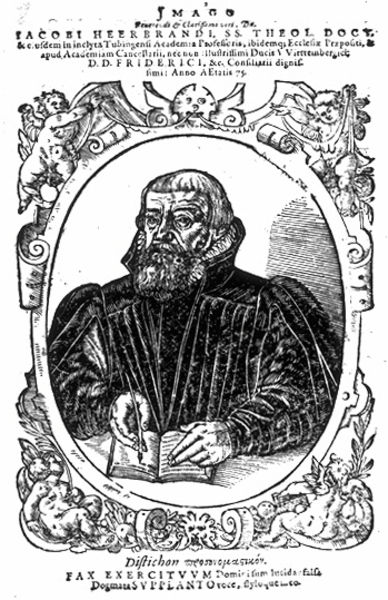
Titel: Bildnis des Jacob Heerbrand
Künstler: Hans Ulrich Alt
Institution: (Seriendruck)
Schlagwörter: feder, flügel, hand, mann, schatten, weiß, finger, mund, nase, schwarz, stirn, tisch, zeichen, zeichnung, blick, ornament, bart, richter, wand, arme, augen, falten, gesicht, kragen, rahmen, samt, vollbart, bild, bildnis, hände, portrait, porträt, gewand, haare, mantel, reich, puffärmel, oval, rund, engel, holzschnitt, schrift, papier, grafik, graphik, dichter, ornamente, verzierung, buch, umrahmung, druck, schnitt, holzstich, stich, titel, illustration, schwarzweiß, text, überschrift, titelblatt, bleistift, stehkragen, stift, buchseite, wappen, halbprofil, voluten, schreiben, mittelalter, wams, luther, gelehrter, löwe, schnecke, schreiber, griffel, putten, kupferstich, putti, pluderärmel, flugblatt, doktor, schreibfeder, federkiel, latein, manuskript, theologe, bich, jacob, jacobi, heerbrandi, mnan